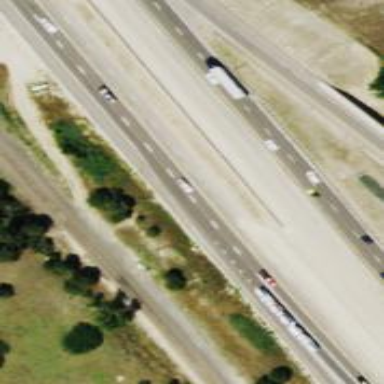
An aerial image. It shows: Motorway junction.